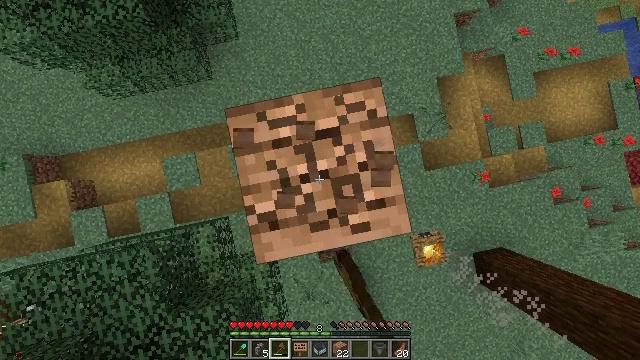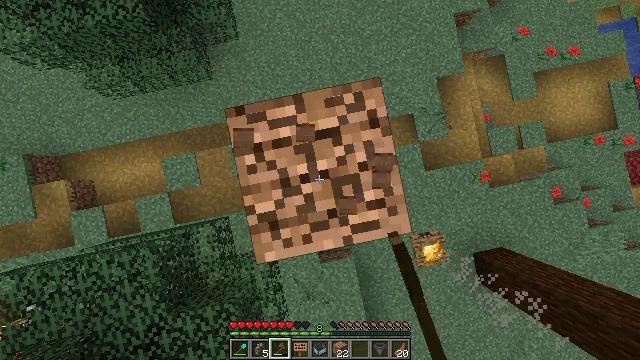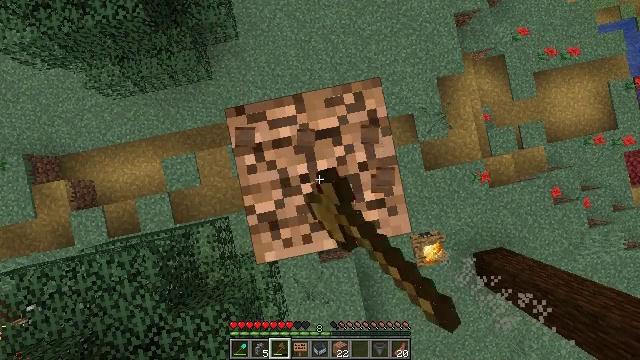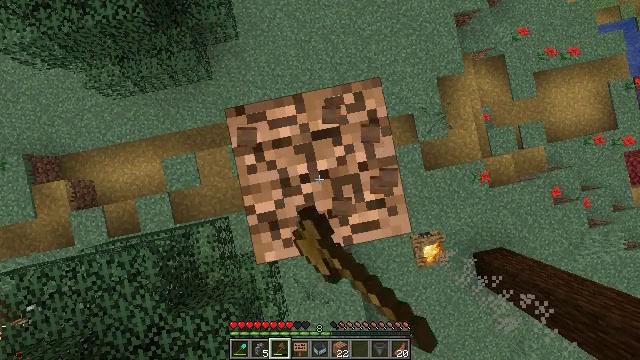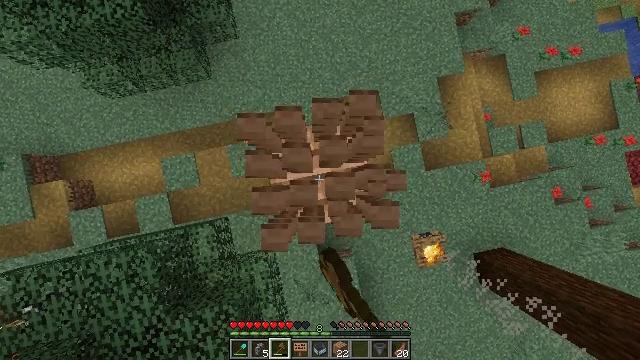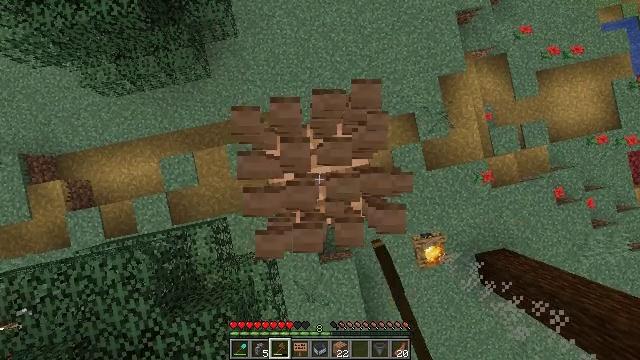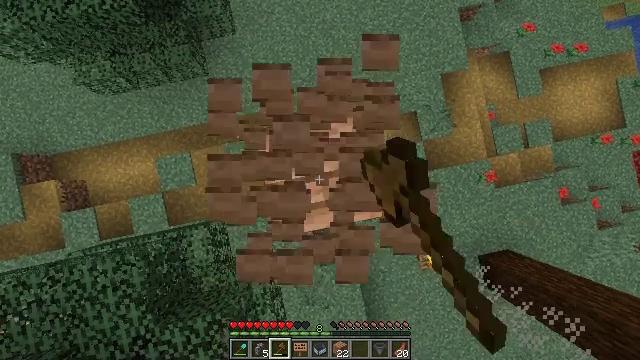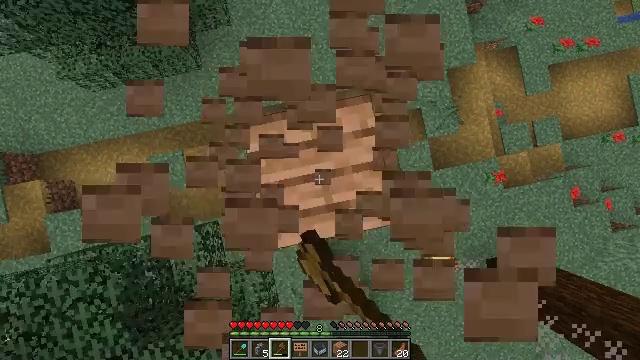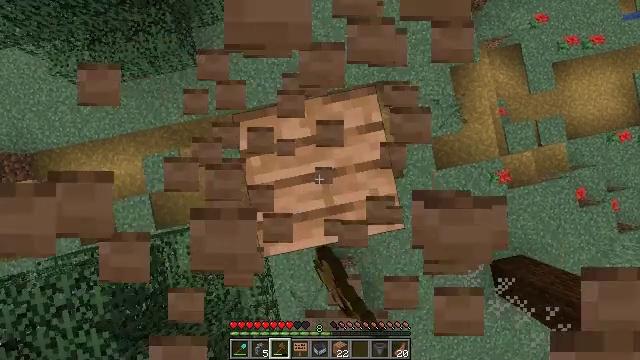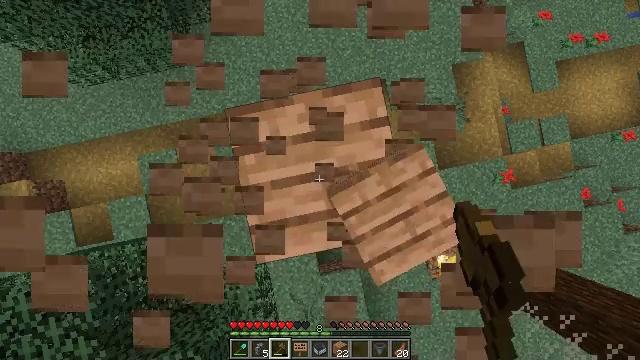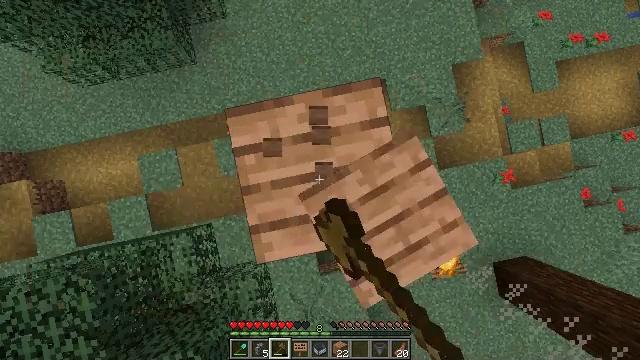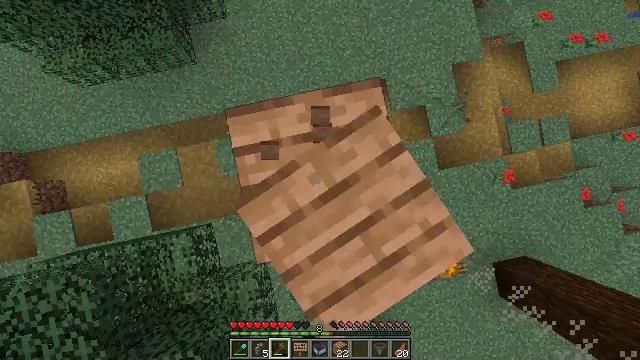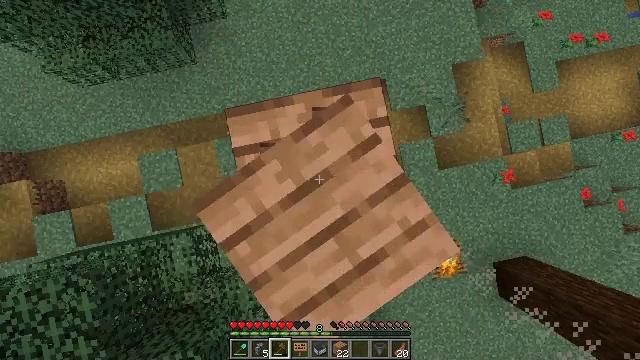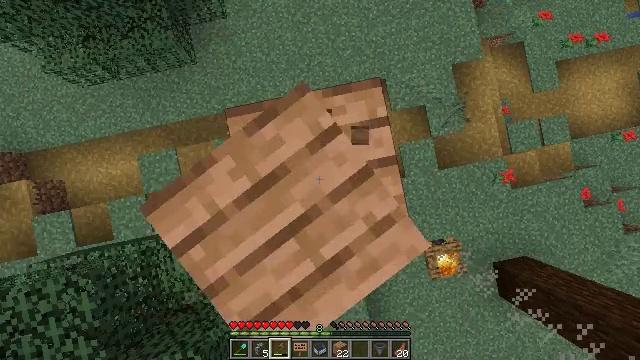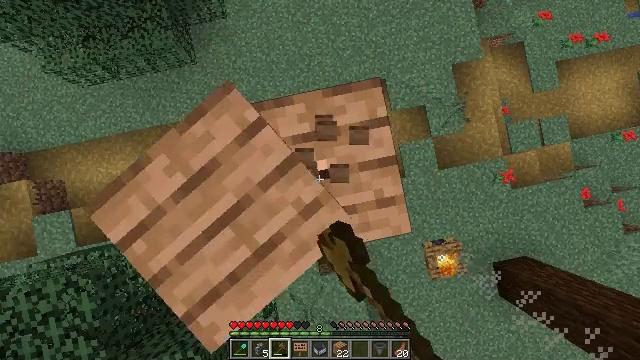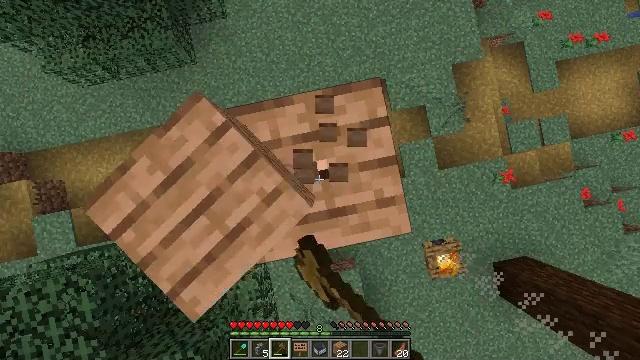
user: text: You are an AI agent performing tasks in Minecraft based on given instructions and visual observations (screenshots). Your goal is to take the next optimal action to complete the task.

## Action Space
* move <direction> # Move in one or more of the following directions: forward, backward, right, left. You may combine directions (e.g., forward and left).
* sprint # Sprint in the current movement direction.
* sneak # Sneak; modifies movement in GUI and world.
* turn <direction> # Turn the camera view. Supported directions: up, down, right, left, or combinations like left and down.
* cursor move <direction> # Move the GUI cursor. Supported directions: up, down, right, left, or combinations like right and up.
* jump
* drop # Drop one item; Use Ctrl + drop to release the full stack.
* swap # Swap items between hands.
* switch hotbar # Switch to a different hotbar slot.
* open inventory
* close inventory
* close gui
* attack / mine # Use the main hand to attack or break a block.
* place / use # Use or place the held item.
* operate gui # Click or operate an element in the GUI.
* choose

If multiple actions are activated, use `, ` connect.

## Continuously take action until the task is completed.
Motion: motion action
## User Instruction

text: Retrieve jungle planks by mining.
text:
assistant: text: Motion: attack / mine
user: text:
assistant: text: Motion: attack / mine
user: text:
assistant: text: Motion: attack / mine
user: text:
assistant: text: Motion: attack / mine
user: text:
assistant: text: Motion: attack / mine
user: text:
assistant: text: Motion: attack / mine
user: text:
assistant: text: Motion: attack / mine
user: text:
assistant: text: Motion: attack / mine
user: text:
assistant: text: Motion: attack / mine
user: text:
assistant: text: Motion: attack / mine
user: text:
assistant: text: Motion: attack / mine
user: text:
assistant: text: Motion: attack / mine
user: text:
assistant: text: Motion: attack / mine
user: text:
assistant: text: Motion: attack / mine
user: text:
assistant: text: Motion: attack / mine
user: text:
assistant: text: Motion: attack / mine
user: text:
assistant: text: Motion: attack / mine
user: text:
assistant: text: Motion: attack / mine
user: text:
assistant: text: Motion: attack / mine
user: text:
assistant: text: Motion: attack / mine
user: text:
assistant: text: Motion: attack / mine
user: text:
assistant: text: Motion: attack / mine
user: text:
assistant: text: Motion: attack / mine
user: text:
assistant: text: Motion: attack / mine
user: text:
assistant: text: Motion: attack / mine
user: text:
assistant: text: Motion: attack / mine
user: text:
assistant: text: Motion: attack / mine
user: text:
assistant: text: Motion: attack / mine
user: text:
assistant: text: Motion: attack / mine
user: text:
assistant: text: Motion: attack / mine